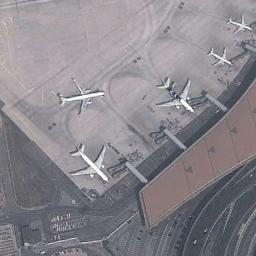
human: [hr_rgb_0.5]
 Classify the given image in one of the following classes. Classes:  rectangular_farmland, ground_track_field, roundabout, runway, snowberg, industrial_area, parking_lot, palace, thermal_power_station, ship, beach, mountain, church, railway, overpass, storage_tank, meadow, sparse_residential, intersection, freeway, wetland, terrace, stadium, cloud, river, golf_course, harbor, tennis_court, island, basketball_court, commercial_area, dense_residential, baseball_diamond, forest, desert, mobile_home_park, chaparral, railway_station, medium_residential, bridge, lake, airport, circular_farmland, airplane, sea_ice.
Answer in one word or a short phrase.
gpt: airplane